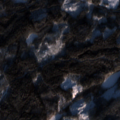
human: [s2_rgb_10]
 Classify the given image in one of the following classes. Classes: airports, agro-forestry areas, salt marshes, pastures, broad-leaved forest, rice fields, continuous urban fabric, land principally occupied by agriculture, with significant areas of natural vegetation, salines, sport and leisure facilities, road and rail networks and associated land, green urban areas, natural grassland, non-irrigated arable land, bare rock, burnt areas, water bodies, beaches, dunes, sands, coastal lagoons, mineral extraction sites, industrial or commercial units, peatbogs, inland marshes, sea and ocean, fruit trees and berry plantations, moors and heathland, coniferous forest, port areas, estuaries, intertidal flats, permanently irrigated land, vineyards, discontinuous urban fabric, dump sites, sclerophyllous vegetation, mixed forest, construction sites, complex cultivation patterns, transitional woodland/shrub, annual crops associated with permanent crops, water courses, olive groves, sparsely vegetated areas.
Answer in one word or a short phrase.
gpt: coniferous forest, mixed forest